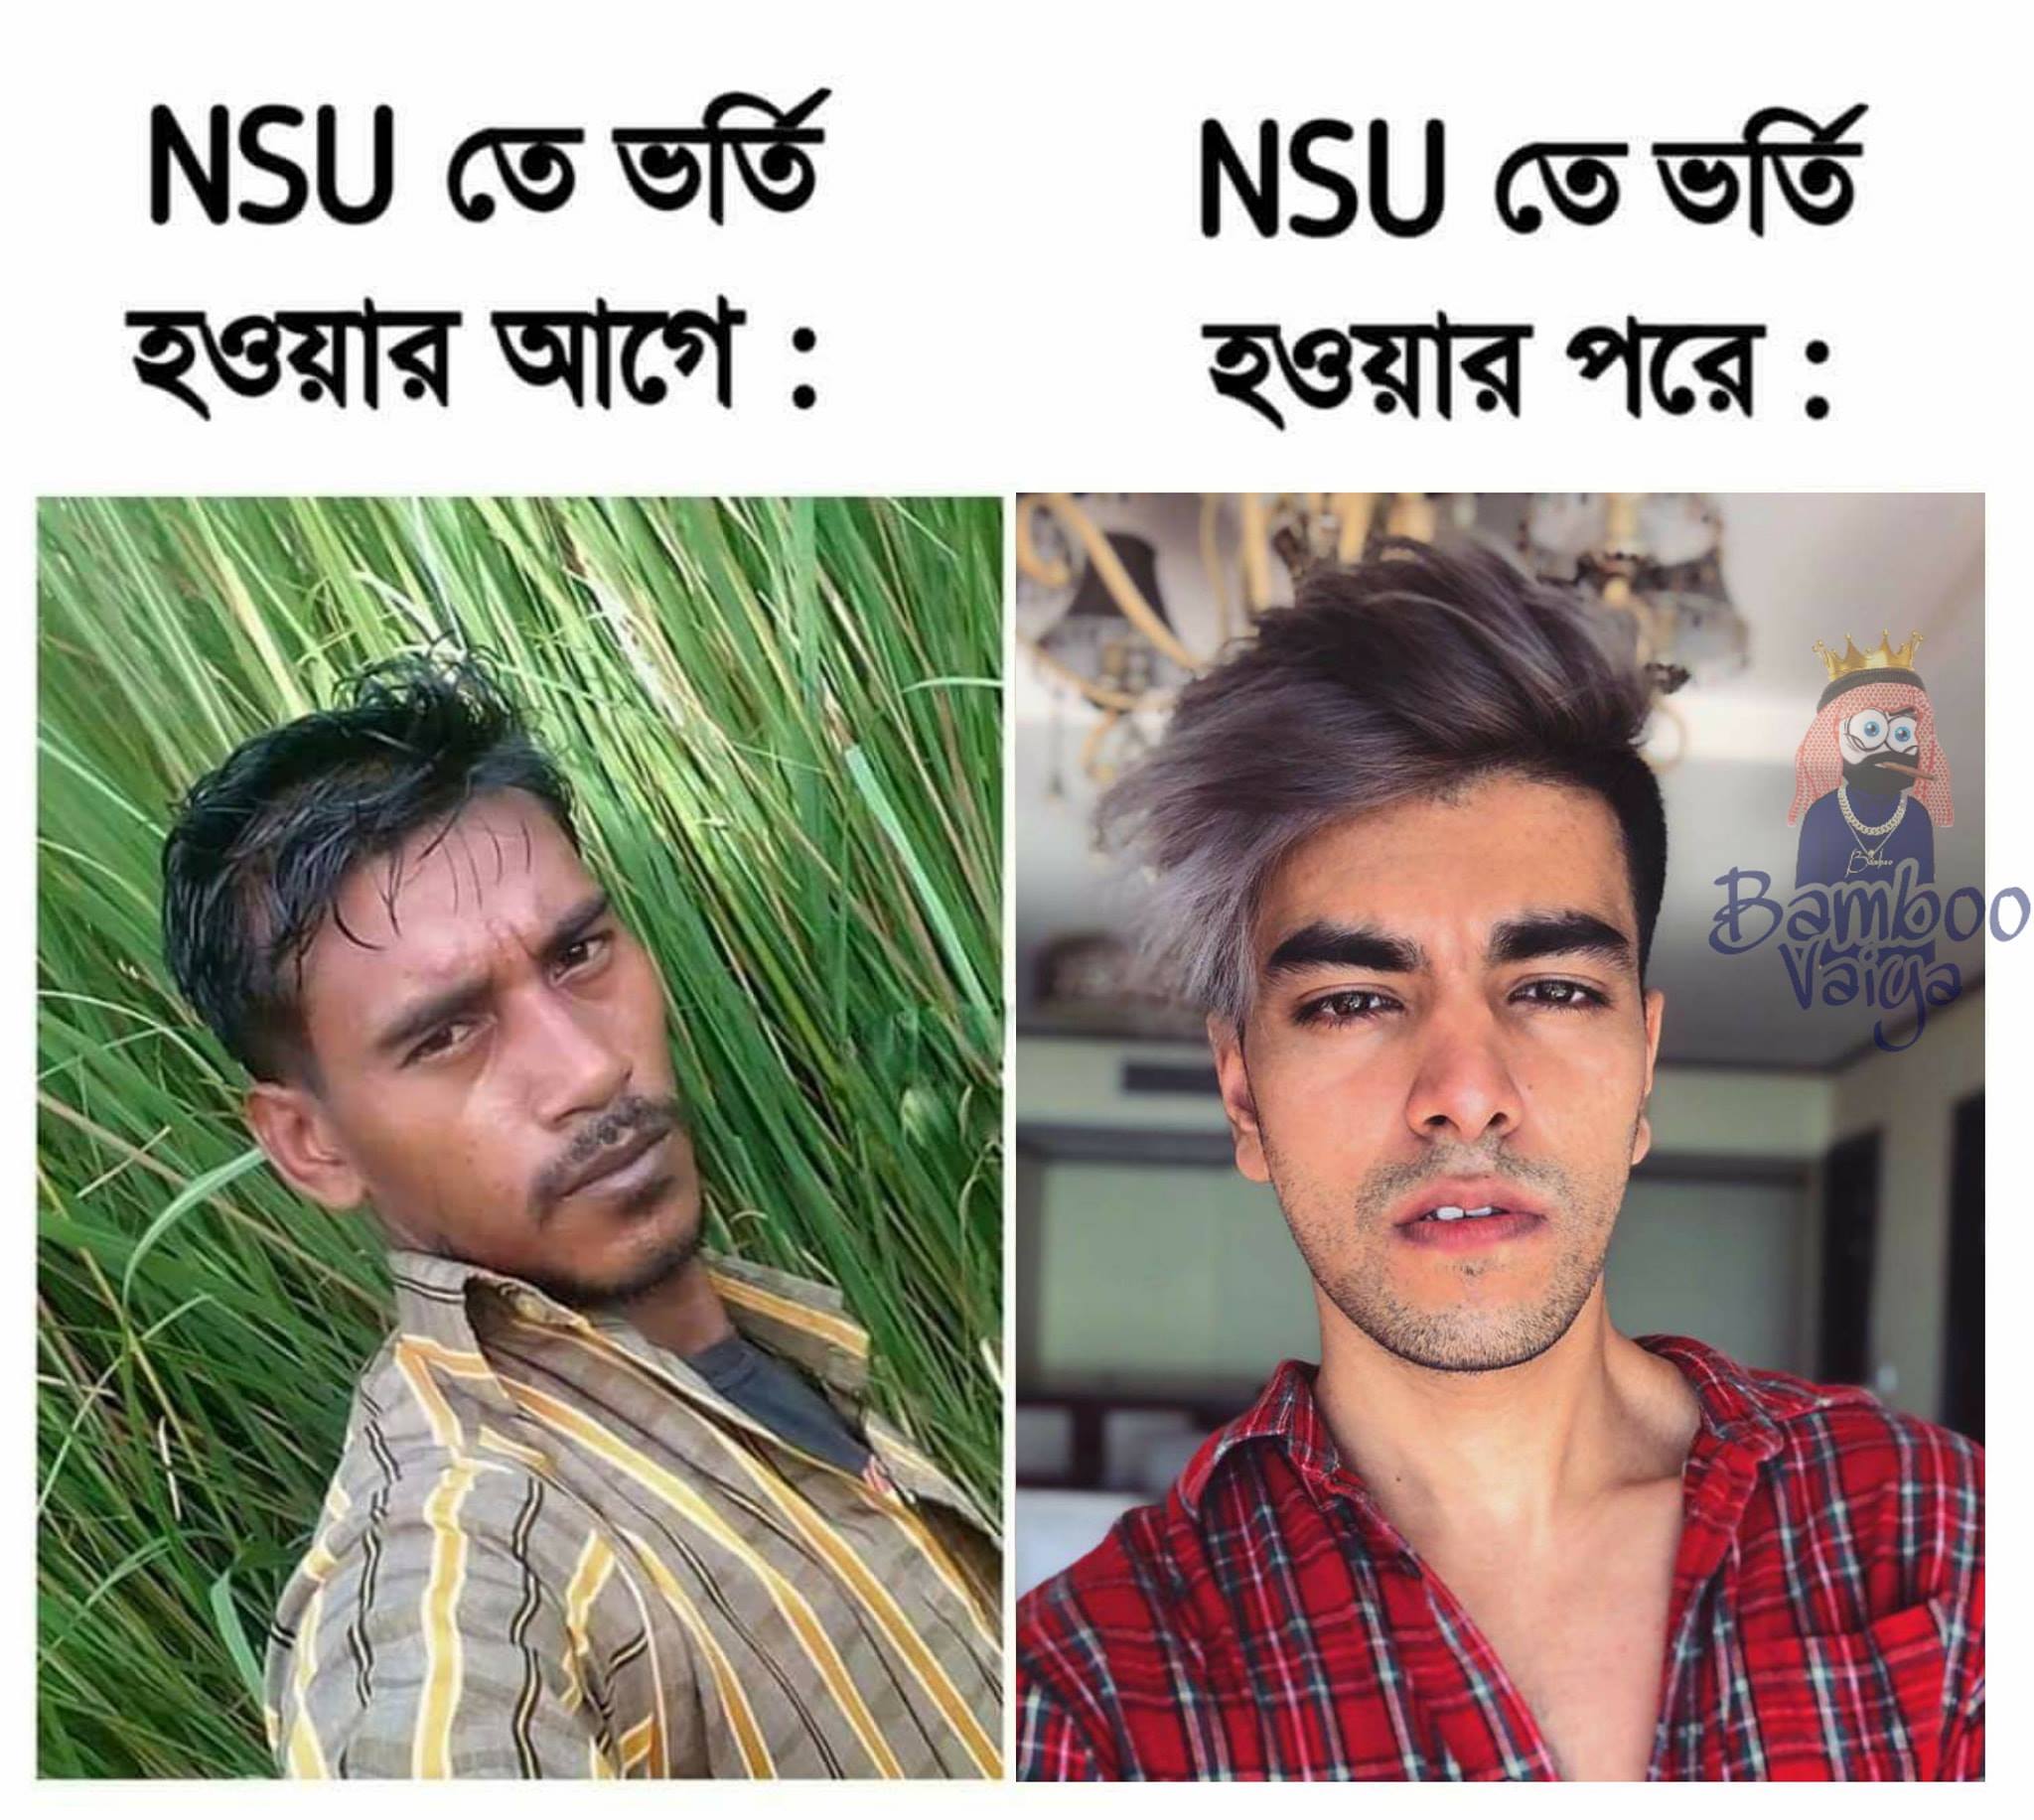
Caption: NSU তে ভর্তি হওয়ার আগেঃ     NSU তে ভর্তি হওয়ার পরেঃ
Label: hate